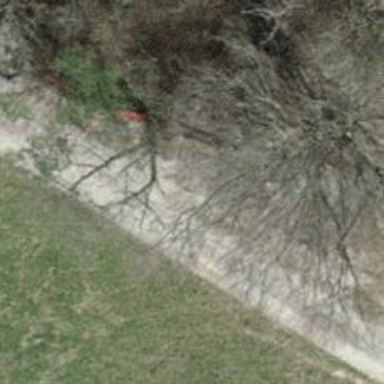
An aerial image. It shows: Bench.